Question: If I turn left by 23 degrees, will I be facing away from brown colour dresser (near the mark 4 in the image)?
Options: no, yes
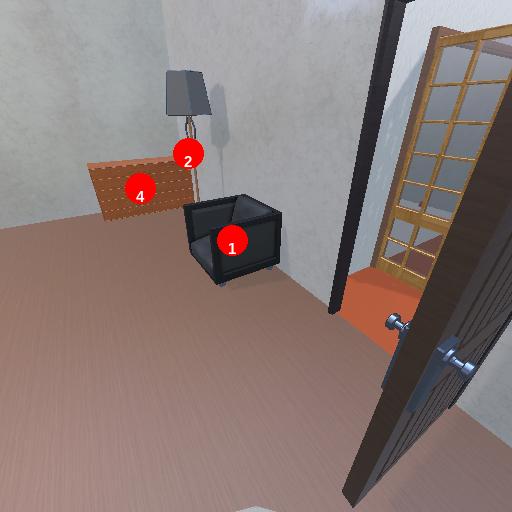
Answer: no